Question: Below is a screen capture of SVG image which is rendered on Chrome 22.0.1229.79 Mac. The original svg is on jsfiddle:
<URL>
The left image is made using SVG:s dilate and erode filters. The right one is made using Illustrator's Offset Path effect.
The left one has problems: the border at the bottom is distorted and curves are not as smooth. Meanwhile the thick black border is the same in both.
EDIT: The purpose is to make paths thinner or thicker in SVG, but according to this example, the erode/dilate is not stable enough to rely.

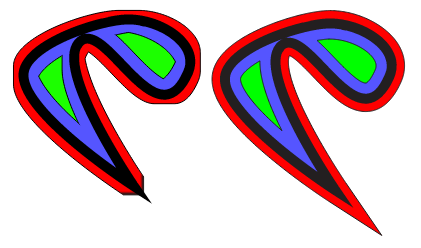
Answer: Filter effects are done on pixel data (the rasterized path), while the path offset operation in Illustrator (similar in Inkscape) is done using the original path data (or vector data if you wish).
The former is like using photoshop filters, the latter is creating new paths by using the existing path. They're both stable, but they're not the same operation.